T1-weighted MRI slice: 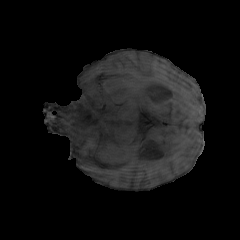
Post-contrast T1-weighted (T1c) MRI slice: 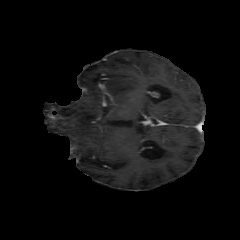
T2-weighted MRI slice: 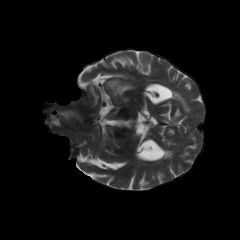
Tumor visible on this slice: yes